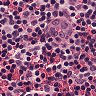
Metastatic tissue present: no